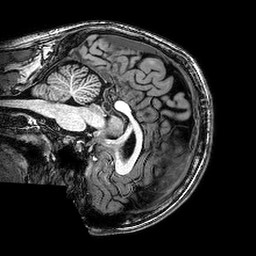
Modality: T1w
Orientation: sagittal
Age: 22
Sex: male
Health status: healthy
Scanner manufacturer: philips
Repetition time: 0.008352 s
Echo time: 0.00384 s